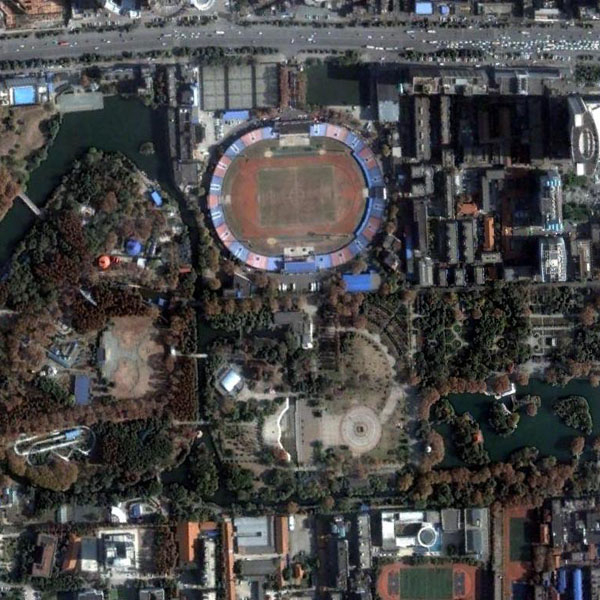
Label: Park